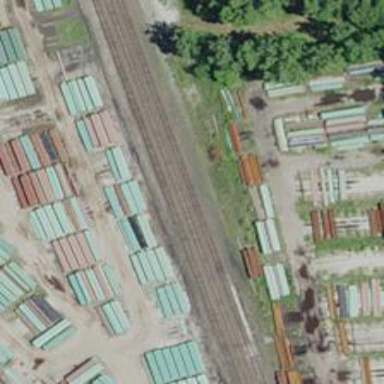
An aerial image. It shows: Abandoned railway yard.